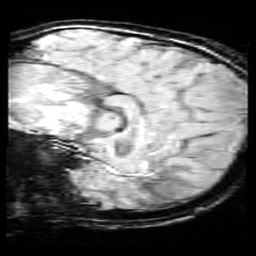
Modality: SWI
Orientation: sagittal
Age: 12
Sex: female
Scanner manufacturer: siemens
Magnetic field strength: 3 T
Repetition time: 0.027 s
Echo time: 0.02 s